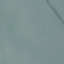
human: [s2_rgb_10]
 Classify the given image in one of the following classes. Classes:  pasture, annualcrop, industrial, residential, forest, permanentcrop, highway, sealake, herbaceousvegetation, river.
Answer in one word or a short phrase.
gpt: SeaLake